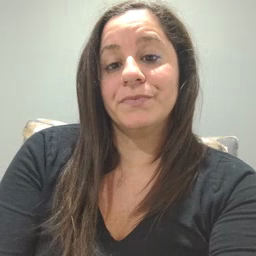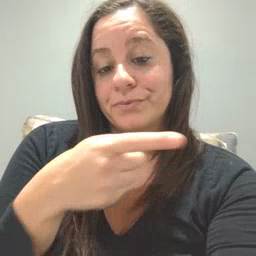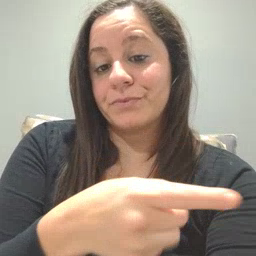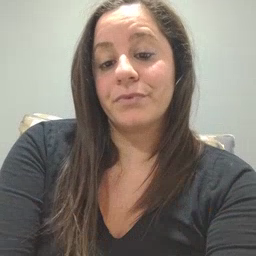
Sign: hesheit